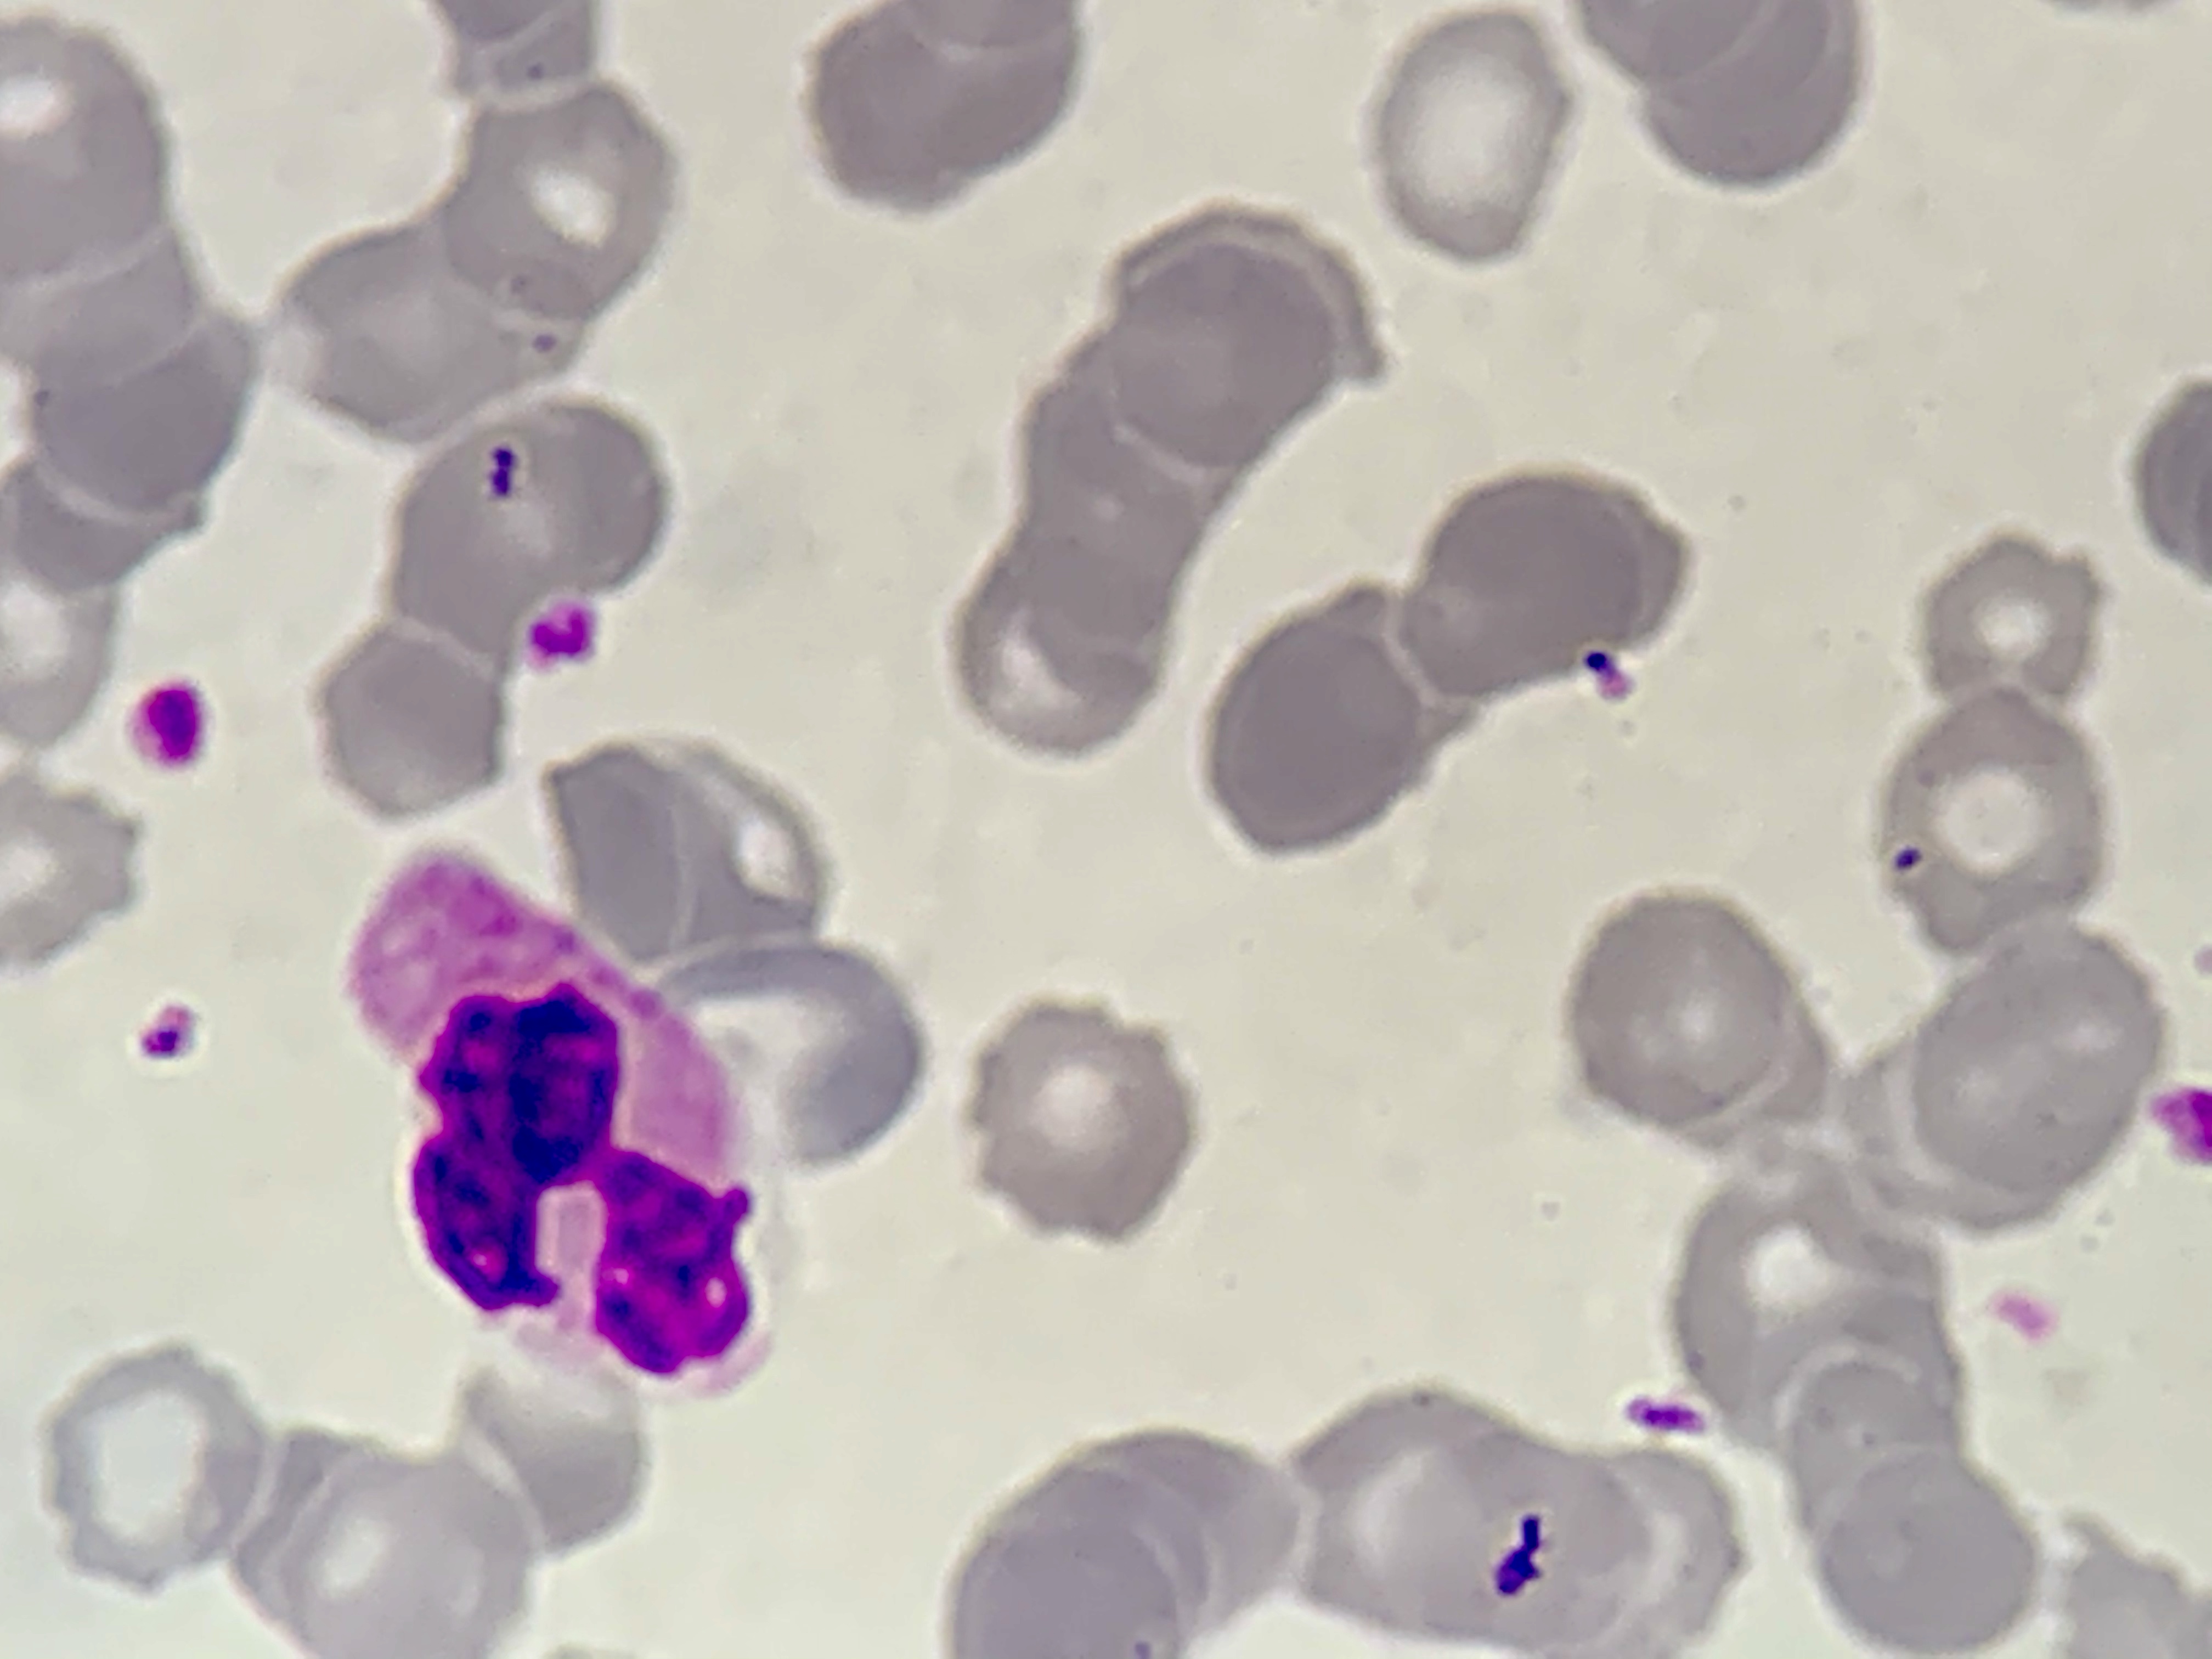
Cell type: NEUTROPHILS